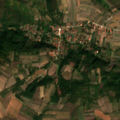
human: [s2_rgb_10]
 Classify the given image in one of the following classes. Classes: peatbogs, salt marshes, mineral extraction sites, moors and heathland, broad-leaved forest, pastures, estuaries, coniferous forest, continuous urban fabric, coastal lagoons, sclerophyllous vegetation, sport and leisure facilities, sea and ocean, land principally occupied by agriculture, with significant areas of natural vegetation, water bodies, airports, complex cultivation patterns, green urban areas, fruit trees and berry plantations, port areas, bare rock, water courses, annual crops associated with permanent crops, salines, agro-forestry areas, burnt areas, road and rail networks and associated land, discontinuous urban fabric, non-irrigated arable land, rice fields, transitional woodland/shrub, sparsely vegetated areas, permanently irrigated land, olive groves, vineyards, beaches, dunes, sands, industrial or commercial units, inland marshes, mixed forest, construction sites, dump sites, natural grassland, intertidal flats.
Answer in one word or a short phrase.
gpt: complex cultivation patterns, land principally occupied by agriculture, with significant areas of natural vegetation, broad-leaved forest, transitional woodland/shrub